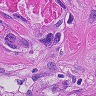
Metastatic tissue present: yes